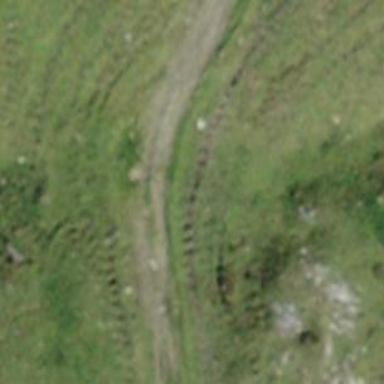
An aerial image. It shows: Track with grade5 tracktype.